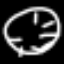
Label: clock